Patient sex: F
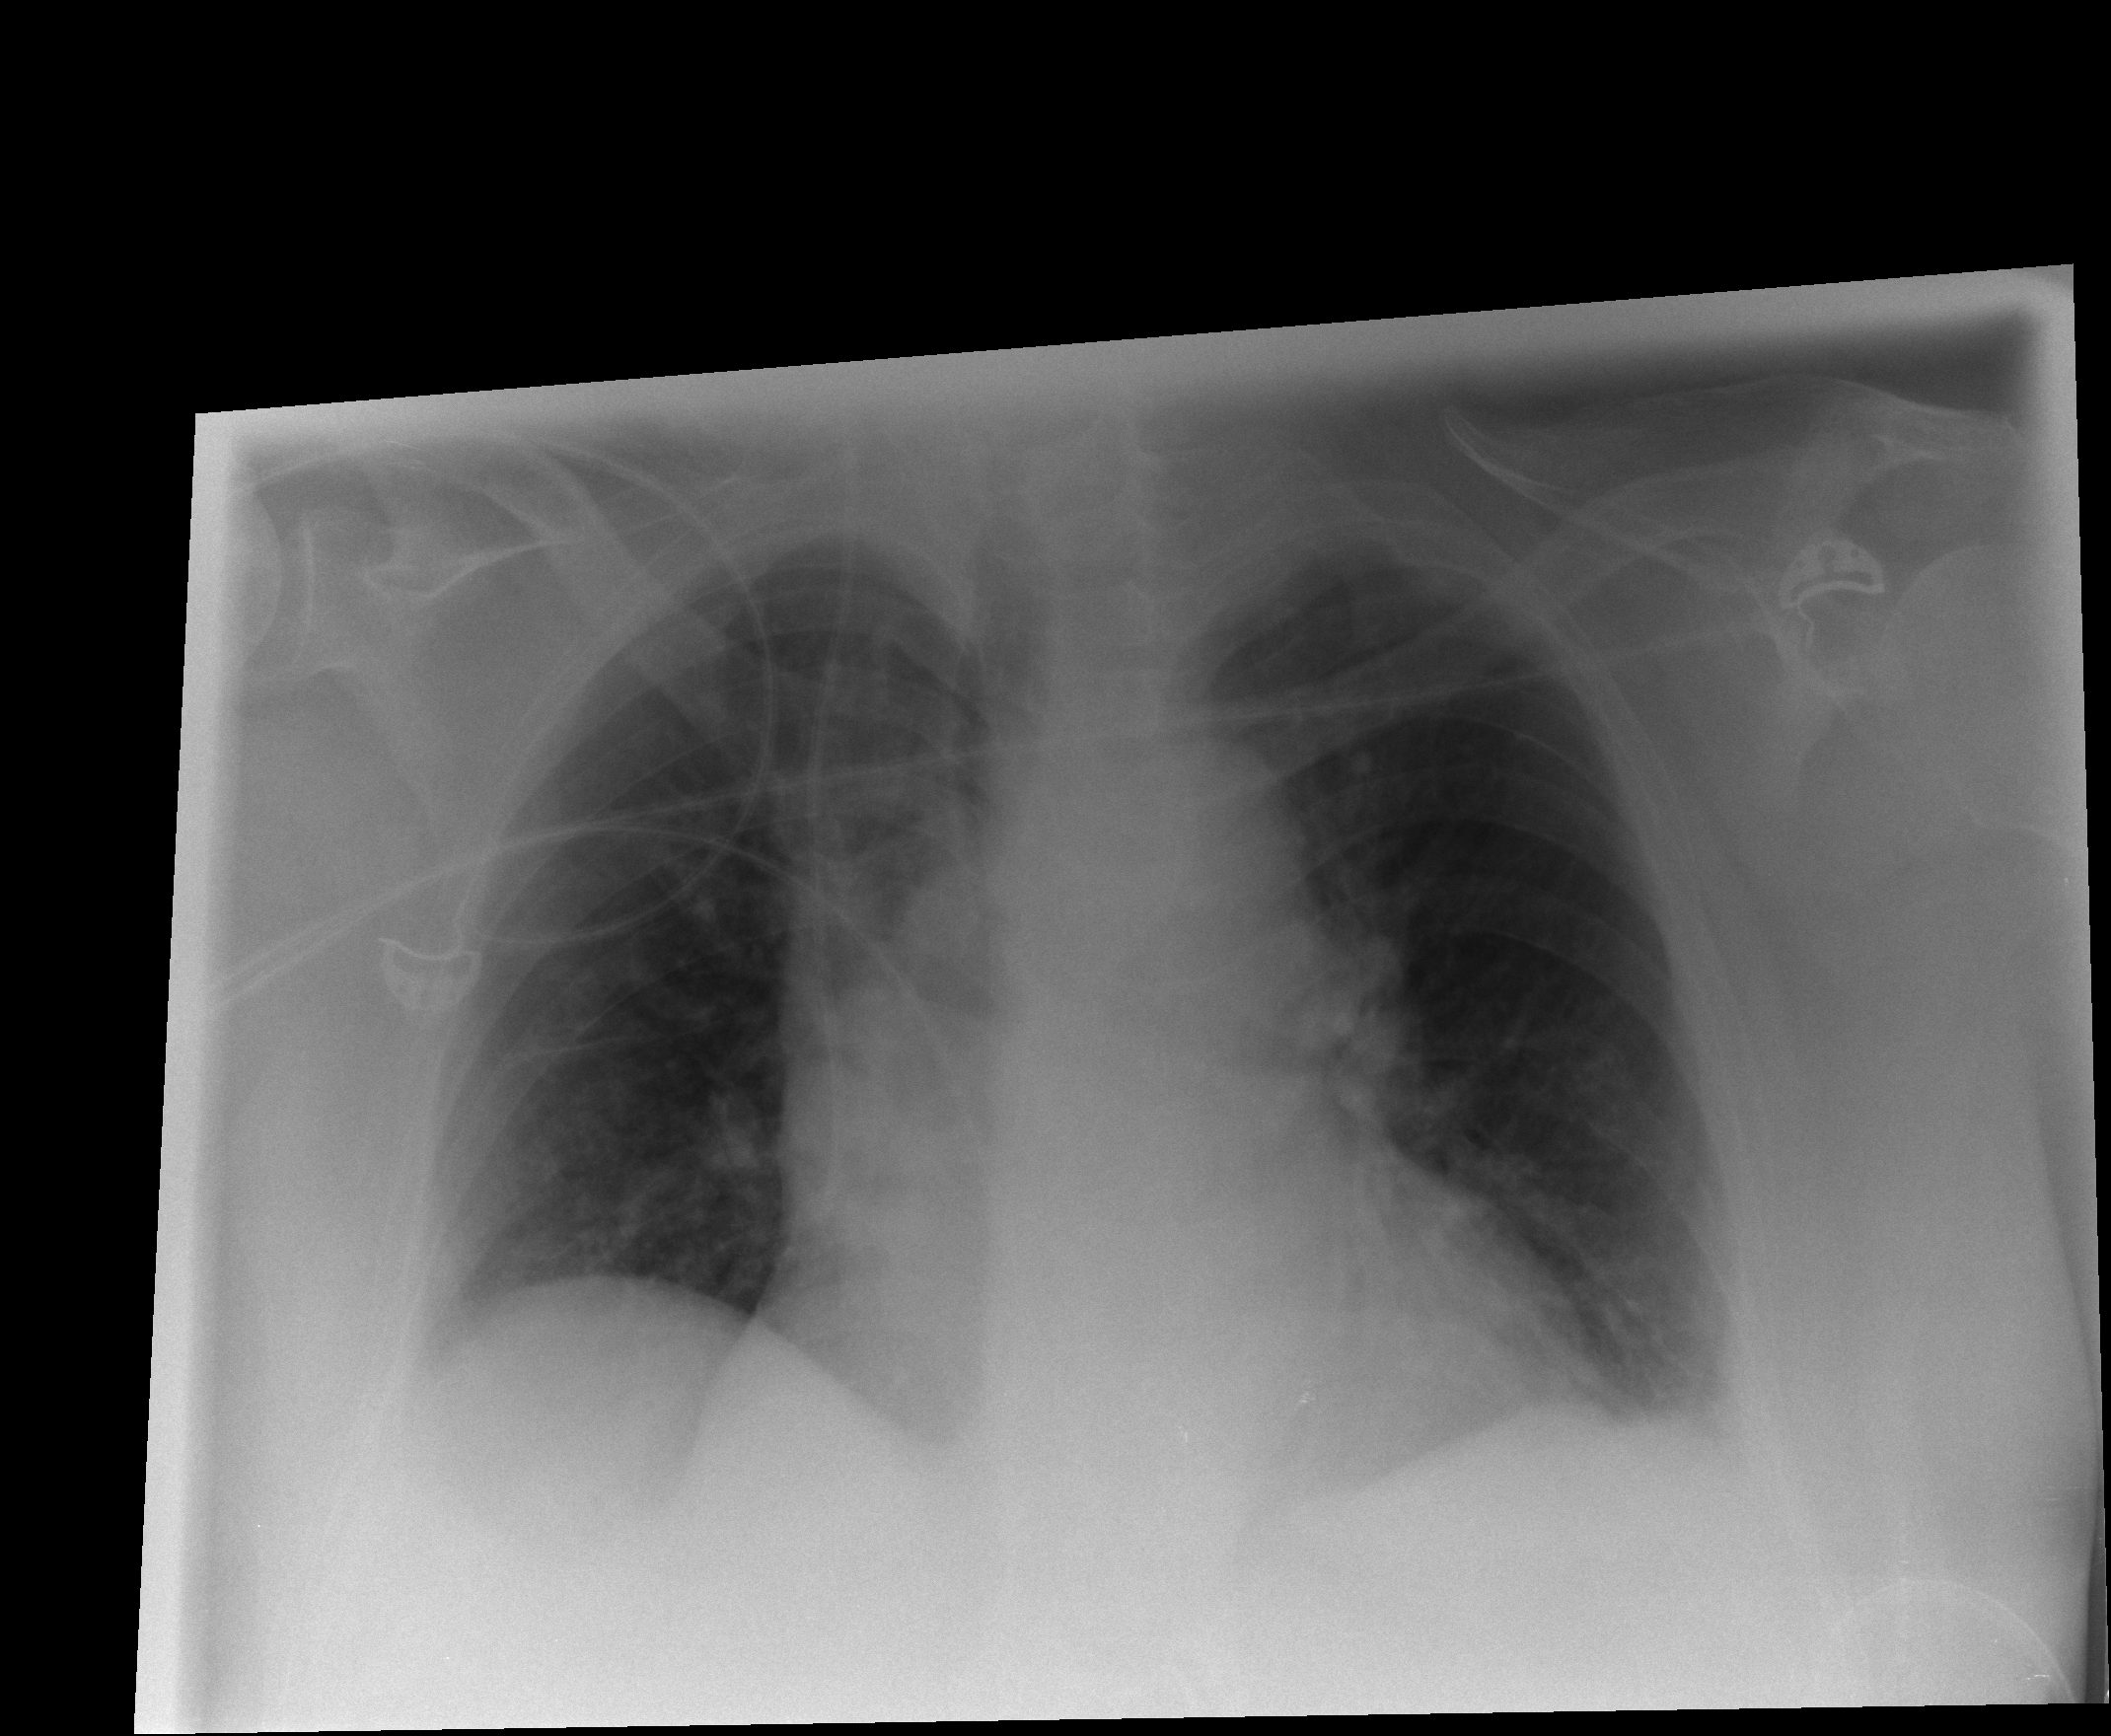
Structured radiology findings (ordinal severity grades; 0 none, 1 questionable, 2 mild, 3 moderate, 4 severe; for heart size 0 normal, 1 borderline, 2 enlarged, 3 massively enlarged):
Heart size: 2
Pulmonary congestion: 0
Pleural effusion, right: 0
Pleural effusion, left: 2
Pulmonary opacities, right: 0
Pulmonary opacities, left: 0
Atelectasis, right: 0
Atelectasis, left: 2